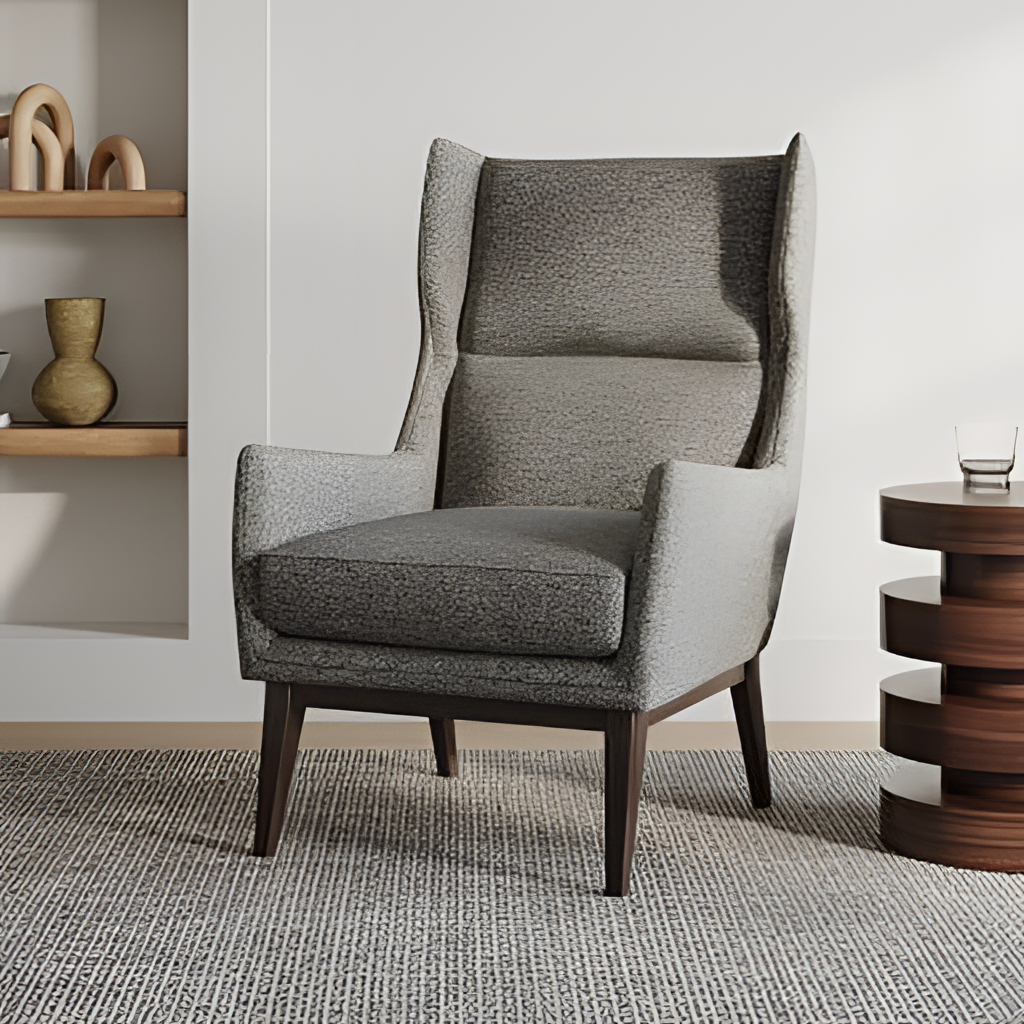
living room, fabric armchair, modern, beige carpet flooring, with no pattern pattern, paint wallpaper, with solid pattern